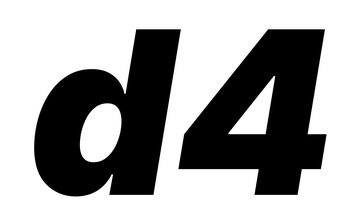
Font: Inter-Italic_Black_Italic